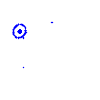
Particle: electron